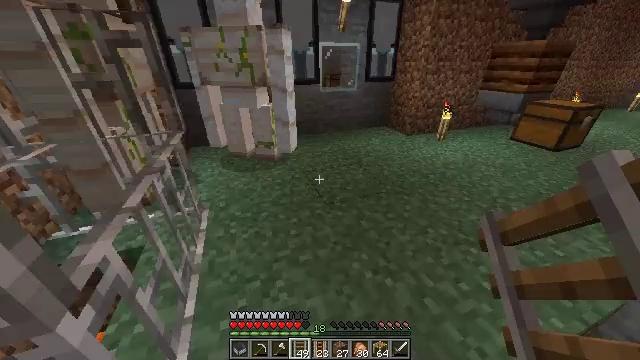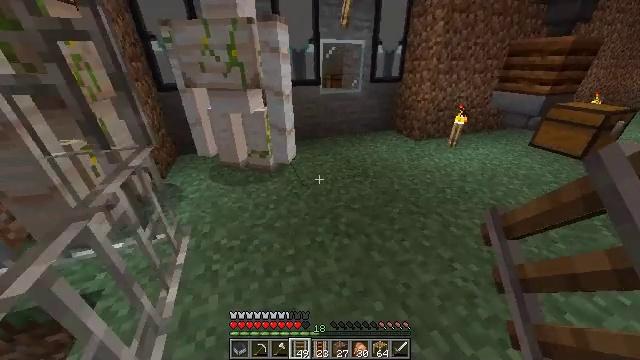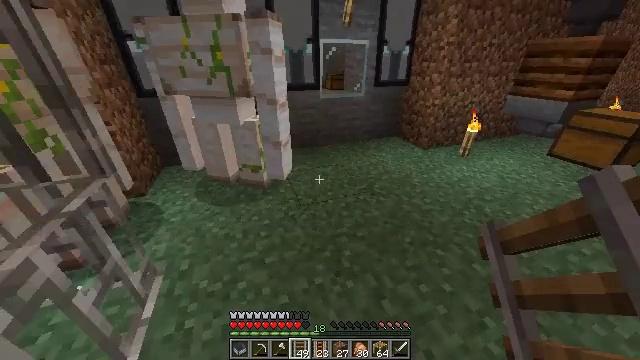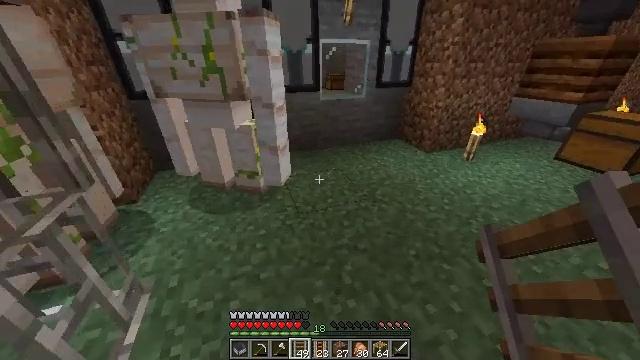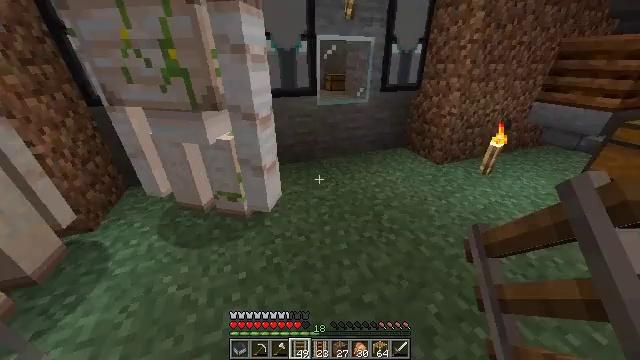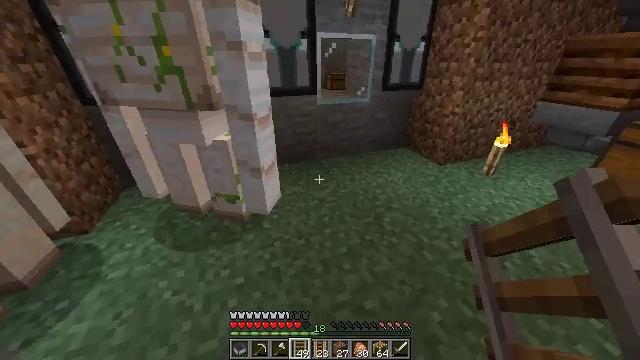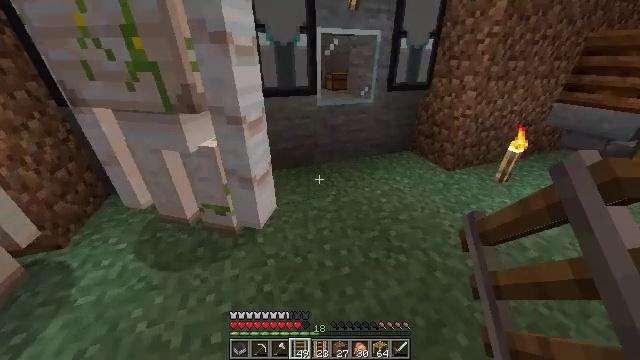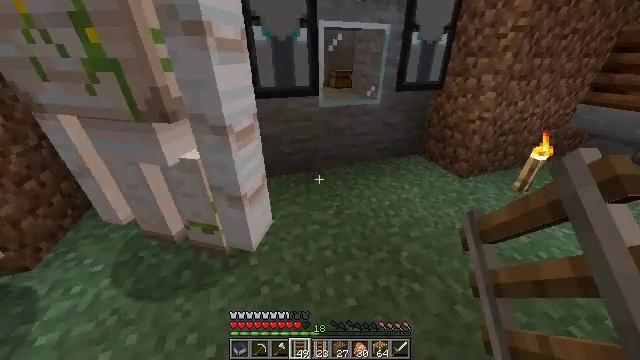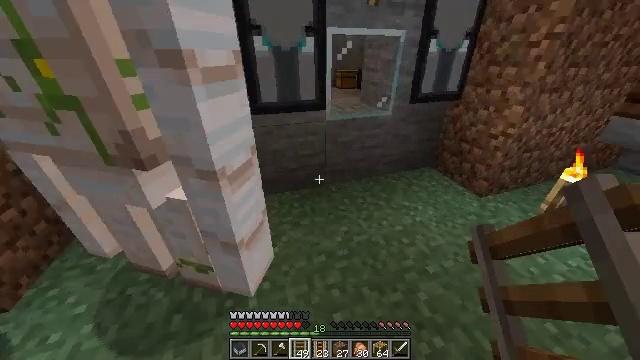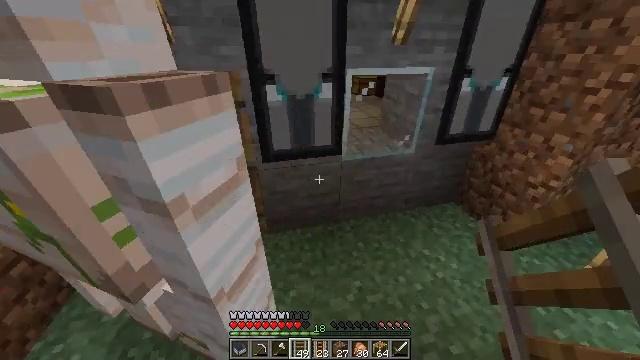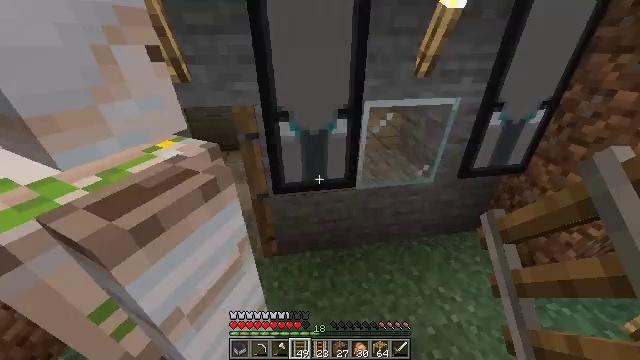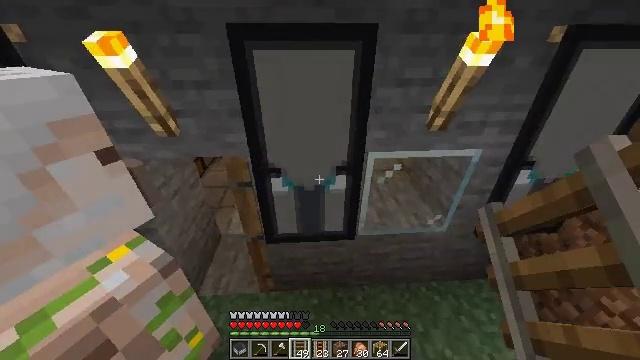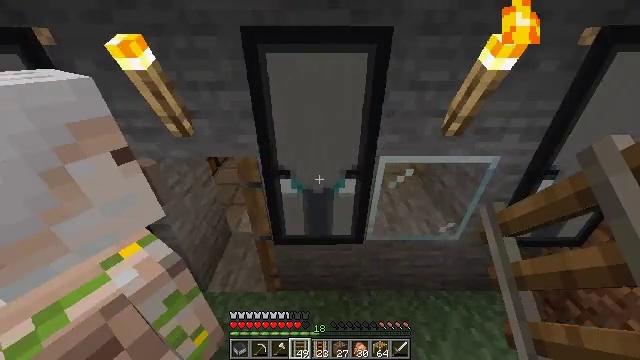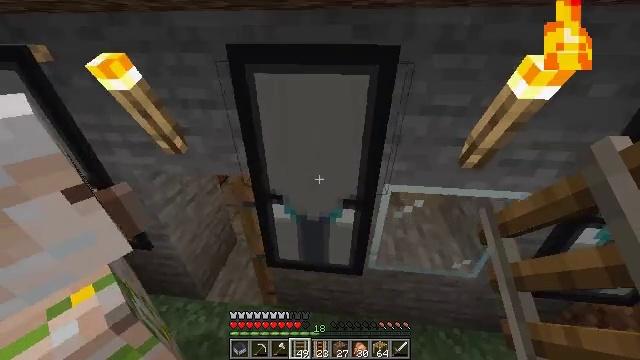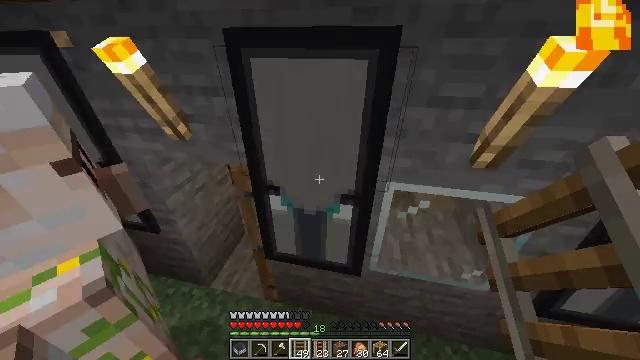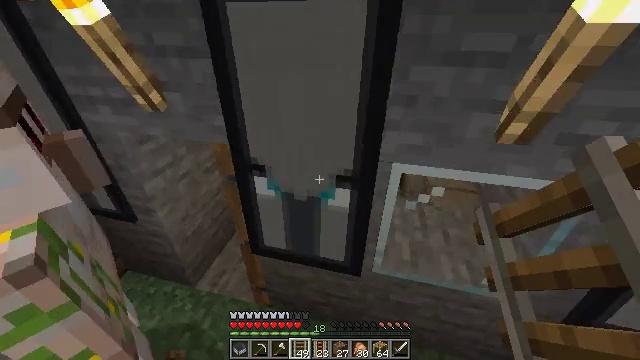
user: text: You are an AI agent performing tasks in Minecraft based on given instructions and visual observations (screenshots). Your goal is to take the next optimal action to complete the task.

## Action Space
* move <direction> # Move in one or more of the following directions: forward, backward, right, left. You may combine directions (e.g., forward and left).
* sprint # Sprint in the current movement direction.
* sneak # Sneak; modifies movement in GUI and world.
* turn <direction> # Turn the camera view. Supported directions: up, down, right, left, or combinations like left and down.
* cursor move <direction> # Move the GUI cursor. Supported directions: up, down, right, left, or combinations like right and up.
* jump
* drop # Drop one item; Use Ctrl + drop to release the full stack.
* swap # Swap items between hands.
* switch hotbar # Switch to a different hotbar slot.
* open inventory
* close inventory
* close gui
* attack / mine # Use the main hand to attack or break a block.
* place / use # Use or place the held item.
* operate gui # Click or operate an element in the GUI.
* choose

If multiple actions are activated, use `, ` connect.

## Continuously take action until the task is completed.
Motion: motion action
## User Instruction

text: Gather smooth stone from the ground.
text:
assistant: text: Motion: move forward, jump
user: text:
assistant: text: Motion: move forward, jump
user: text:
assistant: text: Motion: move forward, jump
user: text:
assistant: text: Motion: move forward, jump
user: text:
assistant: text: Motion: move forward, jump
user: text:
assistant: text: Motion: move forward, sprint, jump
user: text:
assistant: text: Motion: move forward, sprint, jump
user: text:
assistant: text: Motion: move forward, sprint, turn left, jump
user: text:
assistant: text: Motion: move forward, sprint, turn left, jump
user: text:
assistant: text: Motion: move forward, turn left, jump
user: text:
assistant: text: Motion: move forward, turn left, jump
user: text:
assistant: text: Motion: move forward, turn left
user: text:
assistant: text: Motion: move forward, turn left
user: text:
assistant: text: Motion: move forward, turn left
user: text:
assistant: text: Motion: move forward, turn left
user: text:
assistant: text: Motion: move forward, turn left
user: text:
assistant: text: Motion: move forward and move left, turn left
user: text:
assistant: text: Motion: move forward and move left
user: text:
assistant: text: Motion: move forward and move left
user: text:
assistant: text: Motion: move forward and move left
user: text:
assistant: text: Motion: move forward and move left
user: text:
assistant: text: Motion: move forward and move left
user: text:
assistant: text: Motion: move forward and move left
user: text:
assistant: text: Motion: move forward and move left
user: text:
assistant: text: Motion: move forward and move left
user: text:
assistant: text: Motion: move forward and move left
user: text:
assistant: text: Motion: move forward and move left
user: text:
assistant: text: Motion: move forward and move left
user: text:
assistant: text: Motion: move forward
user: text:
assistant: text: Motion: move forward, turn right